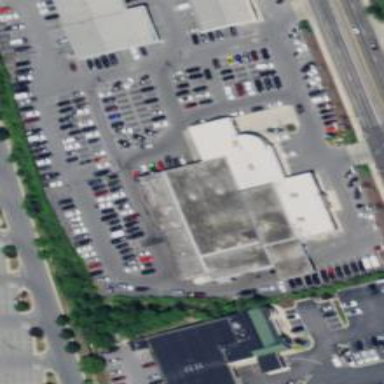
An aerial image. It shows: Retail area.